九年级 · 画法几何学
如图, $A B / / C D / / E F, A F$ 交 $B E$ 于点 $G$, 若 $A C=C G, A G=F G$, 则下列结论错误的是（）

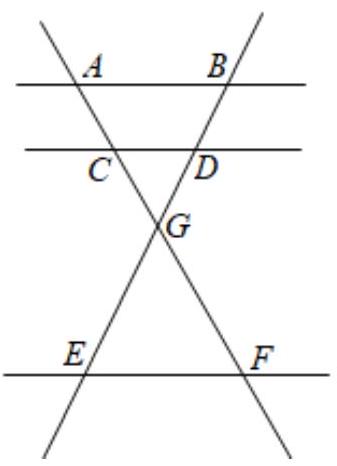
A. $\frac{D G}{B G}=\frac{1}{2}$
B. $\frac{D G}{B E}=\frac{1}{3}$
C. $\frac{C G}{C F}=\frac{1}{3}$
D. $\frac{C D}{E F}=\frac{1}{2}$

答案: B
解析: 根据平行线分线段成比例定理进行逐项判断即可.

【详解】解: $\because A B / / C D$,

$\therefore \frac{D G}{B G}=\frac{C G}{A G}$,

$\because A C=C G$,

$\therefore \frac{D G}{B G}=\frac{C G}{A G}=\frac{1}{2}$,

故 A 正确, 不符合题意;

$\because A B / / C D / / E F$,

$\therefore \frac{B G}{E G}=\frac{A G}{F G}$,

$\because A G=F G$,

$\therefore B G=E G$,

$\therefore B E=2 B G$,

$\because \frac{D G}{B G}=\frac{C G}{A G}=\frac{1}{2}$,

$\therefore B G=2 D G$,

$\therefore B E=4 D G$,

$\therefore \frac{D G}{B E}=\frac{1}{4}$,

故 B 错误, 符合题意;

$\because C D / / E F$,

$\therefore \frac{C G}{C F}=\frac{D G}{D E}$,

$\because B G=2 D G, \quad B E=4 D G$,

$\therefore D E=3 D G$,

$\therefore \frac{C G}{C F}=\frac{D G}{D E}=\frac{1}{3}$,

故 C 正确, 不符合题意;

$\because C D / / E F$,

$\therefore \frac{C D}{E F}=\frac{D G}{E G}$,

$\because D E=3 D G$,

$\therefore E G=2 D G$,

$\therefore \frac{C D}{E F}=\frac{D G}{E G}=\frac{1}{2}$,

故 D 正确, 不符合题意.

故选: B.

【点睛】本题考查了平行线分线段成比例定理, 根据平行线分线段成比例定理逐一分析四个结论的正误是解题的关键.